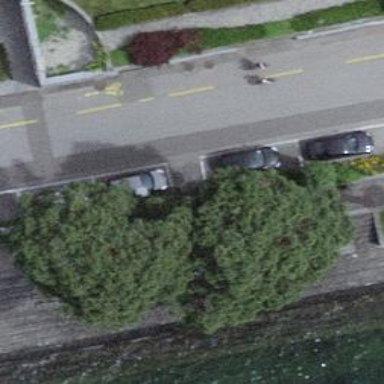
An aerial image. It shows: Brown bench in the vicinity.